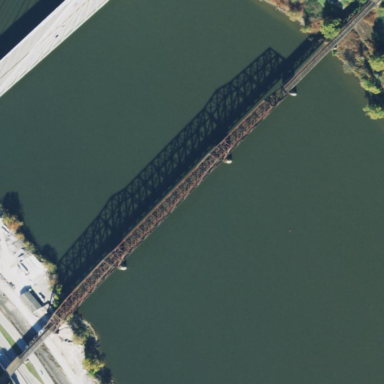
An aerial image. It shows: Truss bridge structure.